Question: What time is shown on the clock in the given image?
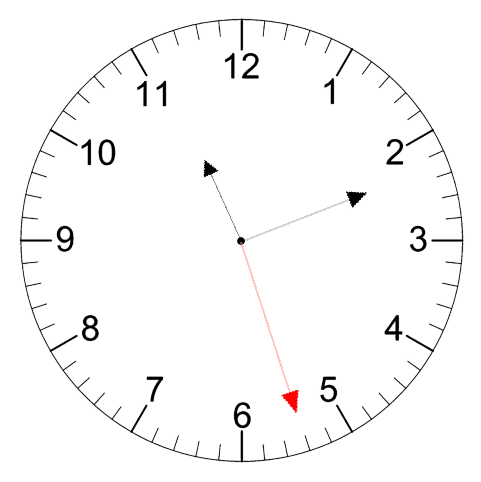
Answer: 11:11:27